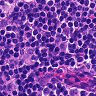
Metastatic tissue present: no